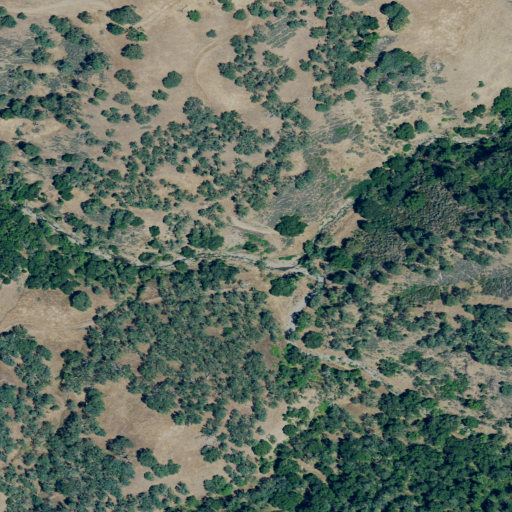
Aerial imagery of valley in California named Williams Gulch containing mixed forest, shrub, and grassland